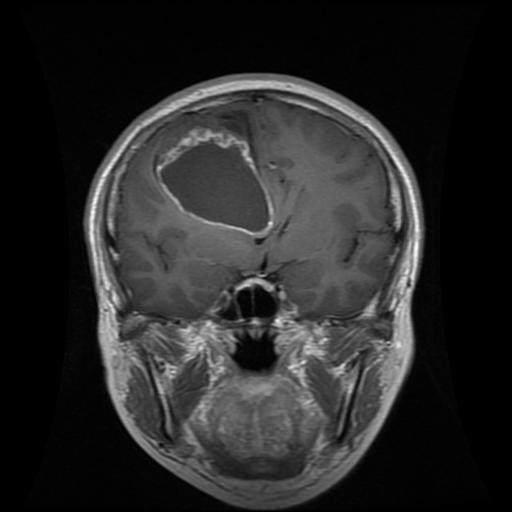
Label: glioma